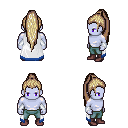
a pixel art fantasy rpg character, male body template, dark elf, purple skin, white trimmed cape, teal pants, white blonde extra-long topknot hairstyle, white cloth bracers, maroon shoes, four views (front, back, left, right), 2x2 character sprite sheet, small pixel art, hard edges, no anti-aliasing